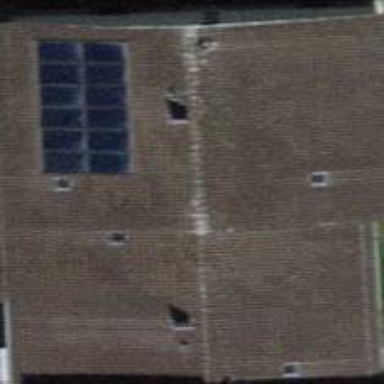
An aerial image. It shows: Building with tile roof.